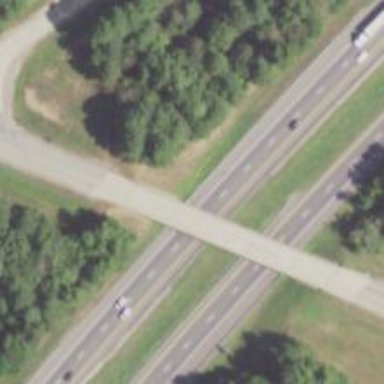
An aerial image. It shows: Secondary road featuring beam bridge.